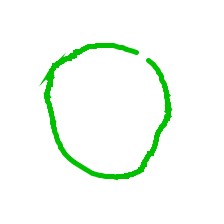
Shape: circle